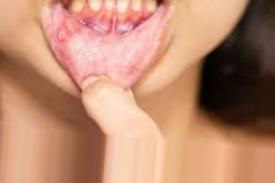
Condition: Mouth Ulcer